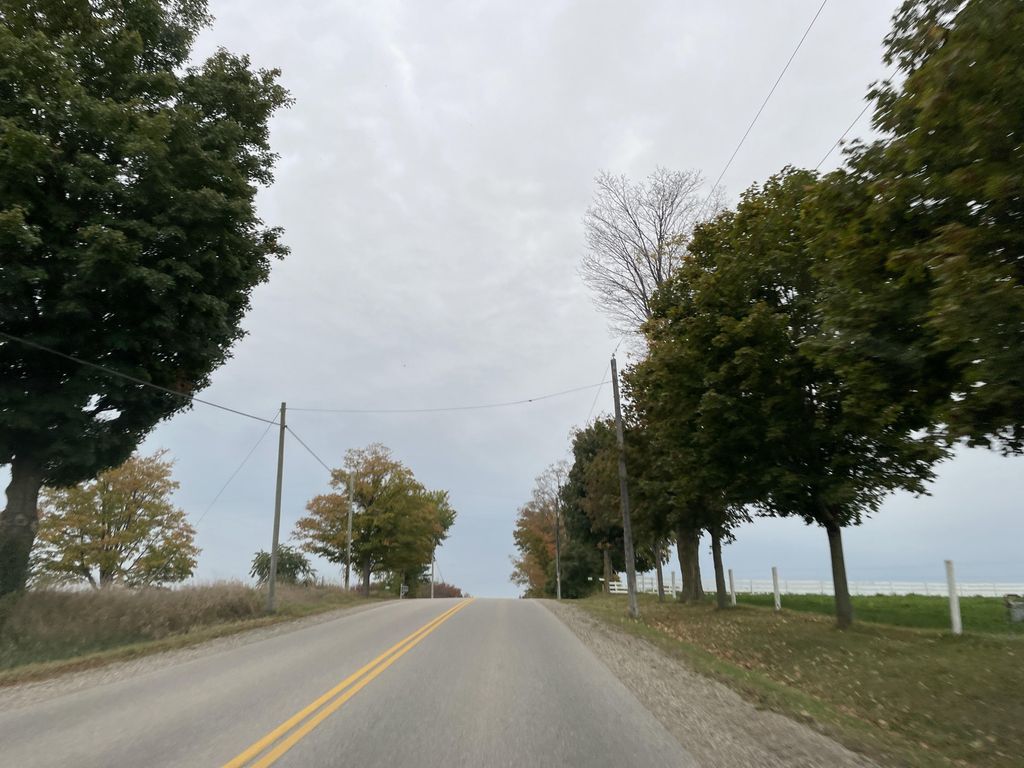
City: kitchener-waterloo